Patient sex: F
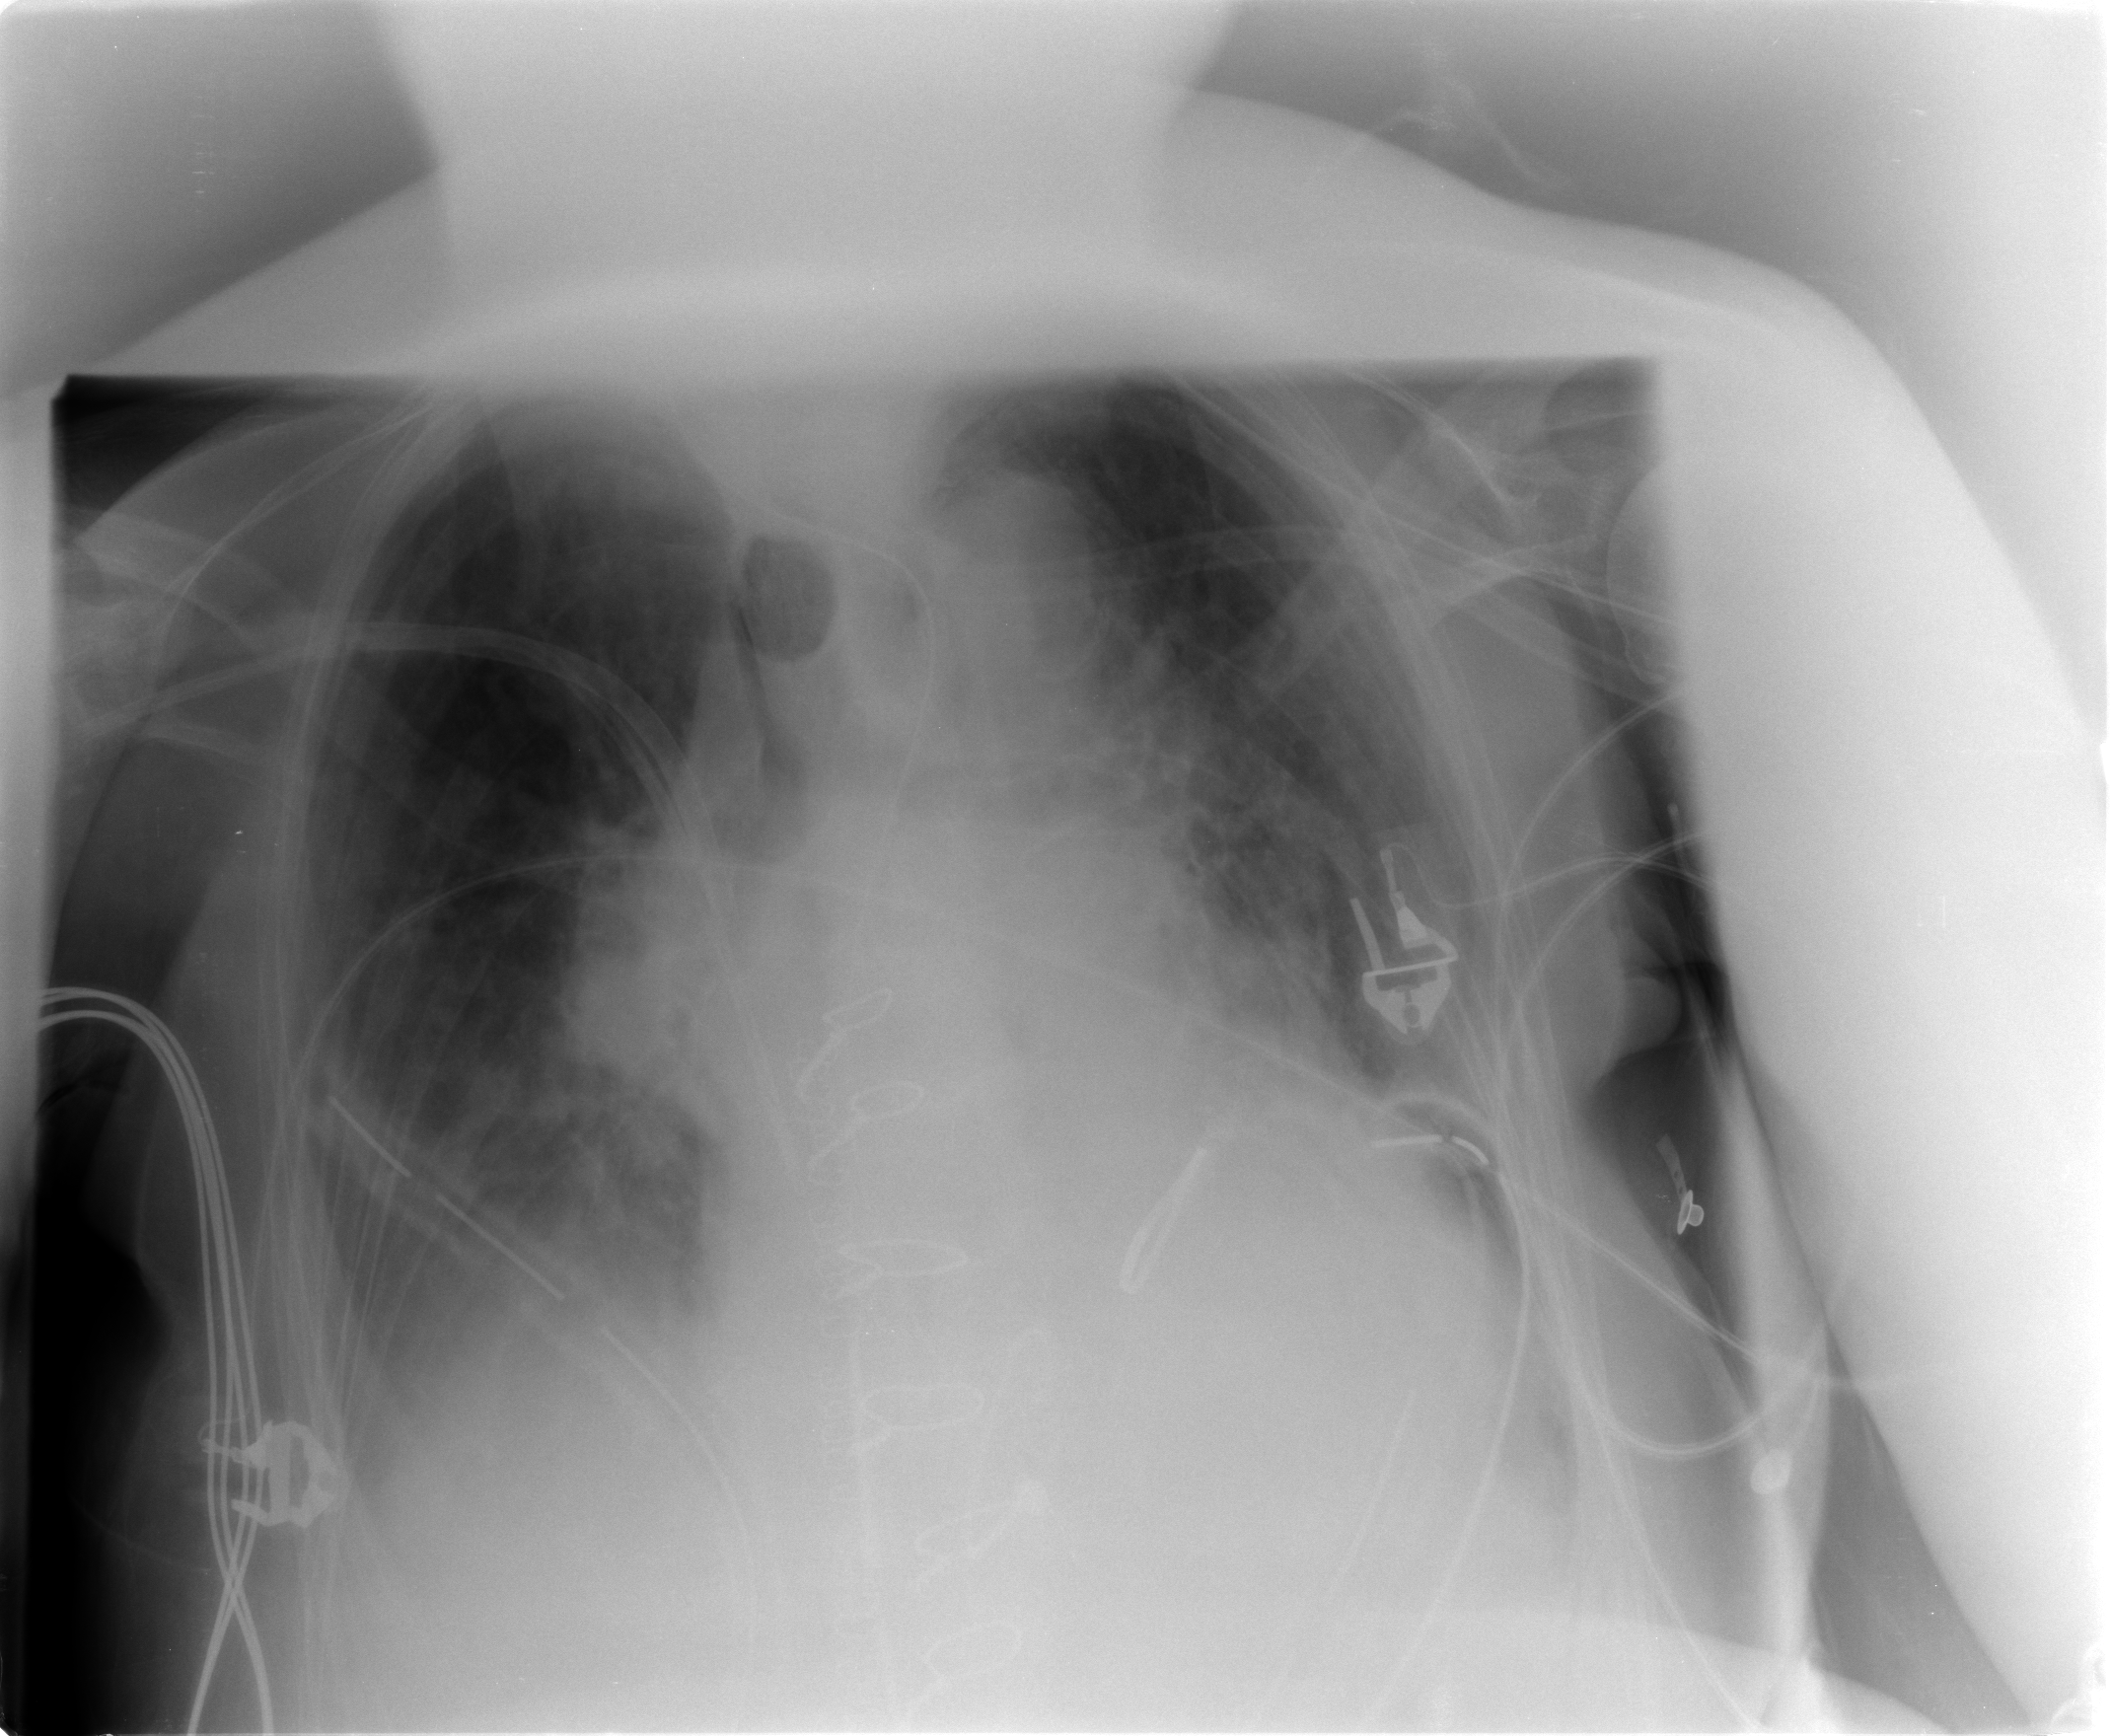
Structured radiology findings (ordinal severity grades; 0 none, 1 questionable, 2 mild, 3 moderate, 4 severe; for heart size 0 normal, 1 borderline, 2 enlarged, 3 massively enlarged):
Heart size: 1
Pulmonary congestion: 2
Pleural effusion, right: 2
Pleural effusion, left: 2
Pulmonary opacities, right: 2
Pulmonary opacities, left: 0
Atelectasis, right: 2
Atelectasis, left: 2